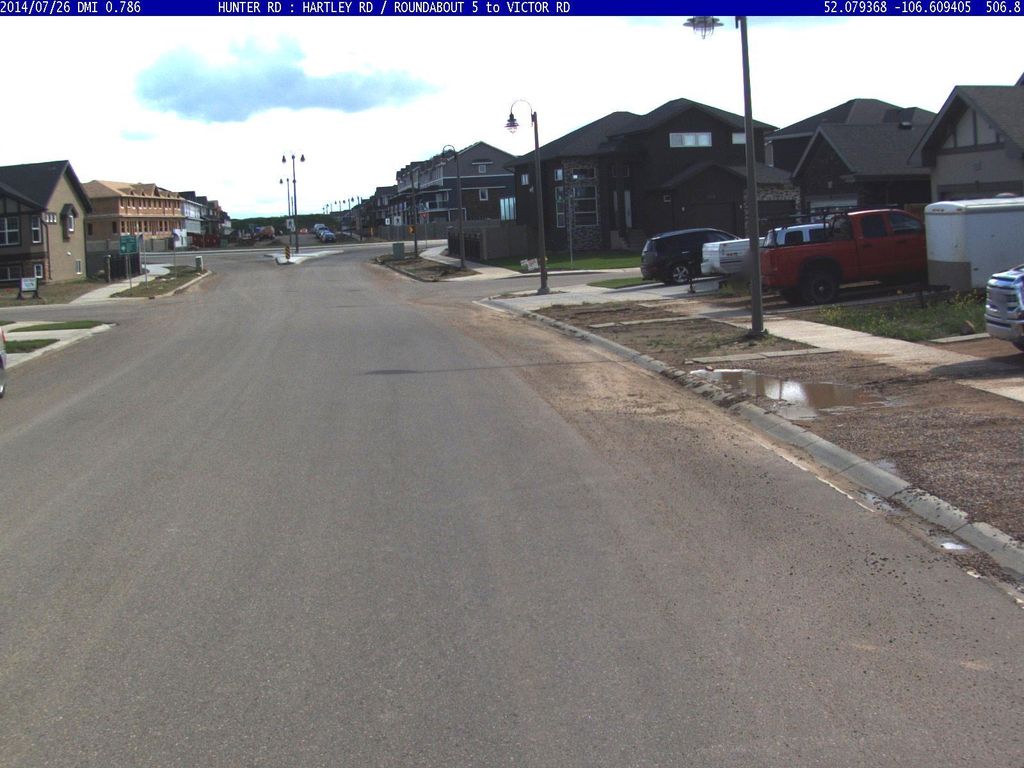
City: saskatoon